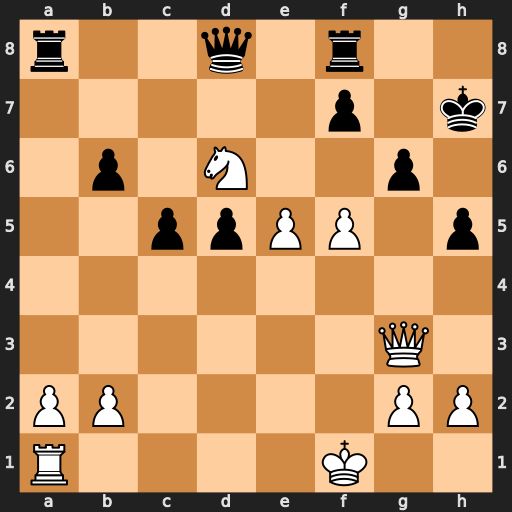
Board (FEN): r2q1r2/5p1k/1p1N2p1/2ppPP1p/8/6Q1/PP4PP/R4K2
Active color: w
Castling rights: -
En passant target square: -
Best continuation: Nxf7 Rxf7 Qxg6+ Kh8 Qxf7